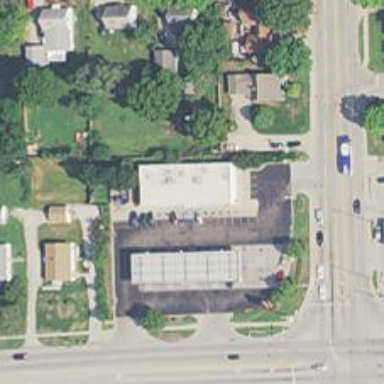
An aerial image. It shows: Convenience shop.